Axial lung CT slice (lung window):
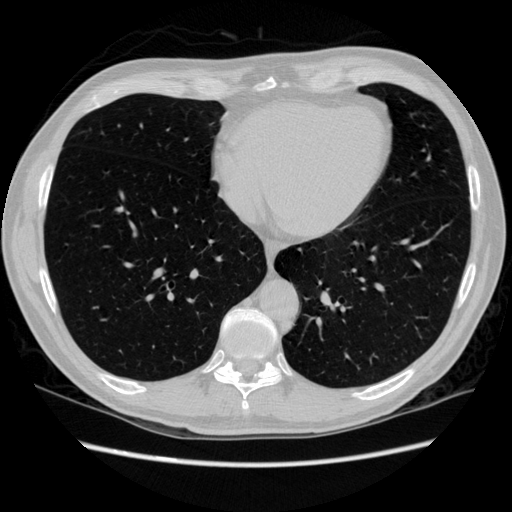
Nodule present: no